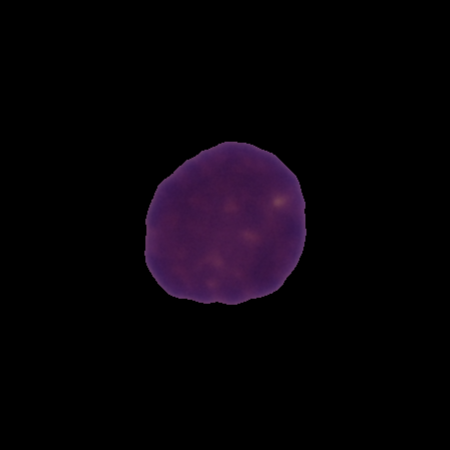
Label: healthy